Question: I am rendering an ASCII map that looks like the following:.
I want the asterisk in the map, which represents a character, to be red. Right now this characters asterisk is being assigned to its location as follows:
'''
def mark_character_coordinates
WORLD.terrain[@character.y_coordinate][@character.x_coordinate][0][0] = "*"
end
'''
I want my characters location on the map (the asterisk) to render as red. My idea is to try to wrap the asterisk in a span and give it an id. Then go into my CSS and make ID color red. My problem is I am not sure how to insert ERB into the model and have it render as such in the view. After reading similar problems on stackoverflow, this is the closest I got:
'''
def mark_character_coordinates
WORLD.terrain[@character.y_coordinate][@character.x_coordinate][0][0]
= ERB.new("<span>*</span>")
end
'''
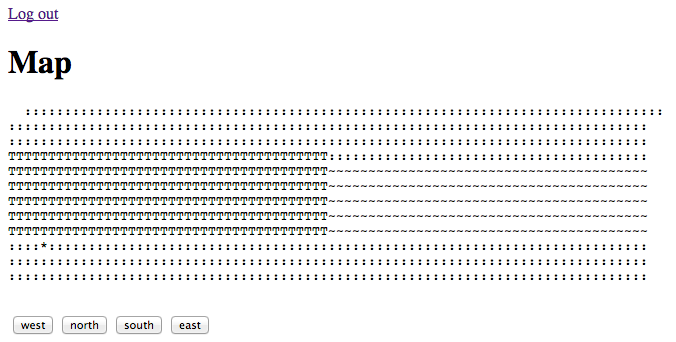
Answer: The best and easiest way to do this is to use JQuery. First, put the ASCII map inside a div with 'id="ascii-map"' in your template. Then switch to the front-end. Once the DOM is fully loaded, you can parse the ASCII map, look for the asterisk, and then wrap it in a span element that has red color defined for its font.
In your CSS:
'''
.red-font {
color: red;
}
'''
Then, some JQuery:
'''
$(document).ready(function() {
var text = $('#ascii-map').html();
var textWithRed = text.replace("*", "<span class='red-font'>*</span>");
$('#ascii-map').html(textWithRed);
});
'''
I test this and confirmed that it works.